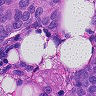
Metastatic tissue present: yes